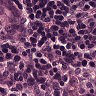
Metastatic tissue present: no